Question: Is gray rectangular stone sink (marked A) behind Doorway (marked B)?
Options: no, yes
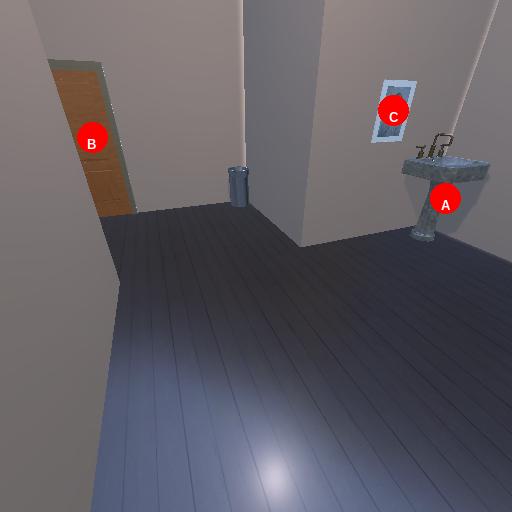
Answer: no